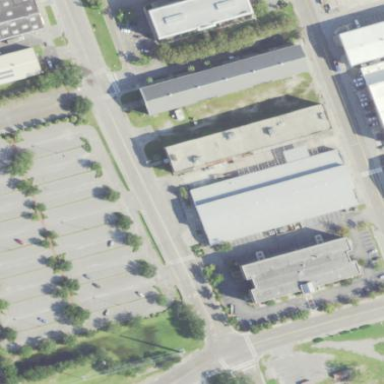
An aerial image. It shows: Industrial building.